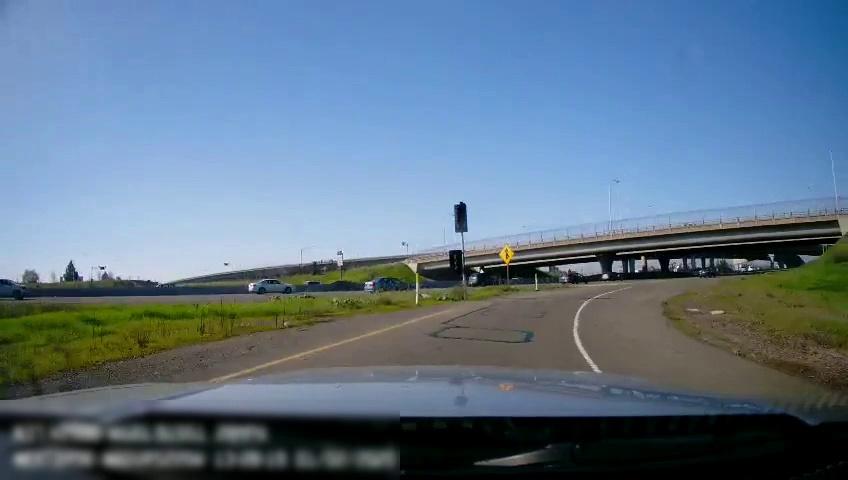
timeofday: Day
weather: Sunny
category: Drivable Space
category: Vehicles | Truck
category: Vehicles | Car
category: Vehicles | SUV
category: Vehicles | Car
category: Vehicles | Car
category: Vehicles | Car
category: Vehicles | Car
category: Lanes | Current Lane
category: Lanes | Alternate Lane
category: Traffic | Signs
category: Traffic | Lights
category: Traffic | Lights